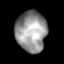
Tissue: lung
Cell type: Epithelial cells
Senescence score: 0.161
Nuclear area (px): 1219
Mean DAPI intensity: 150.987